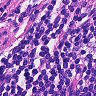
Metastatic tissue present: no